Interaction volume radius: 5 \u00c5
Interaction volume height: 45 \u00c5
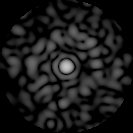
Disorder parameter: 0.8082